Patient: sex M, age 73
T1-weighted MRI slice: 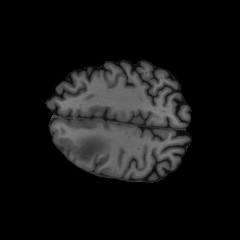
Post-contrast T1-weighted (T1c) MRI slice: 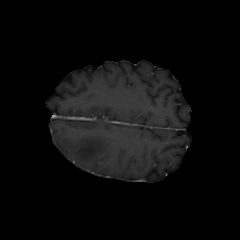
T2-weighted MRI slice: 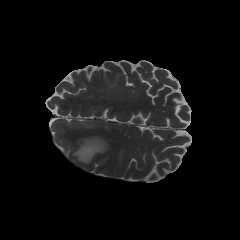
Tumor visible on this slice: yes
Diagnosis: Glioblastoma, IDH-wildtype
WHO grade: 4